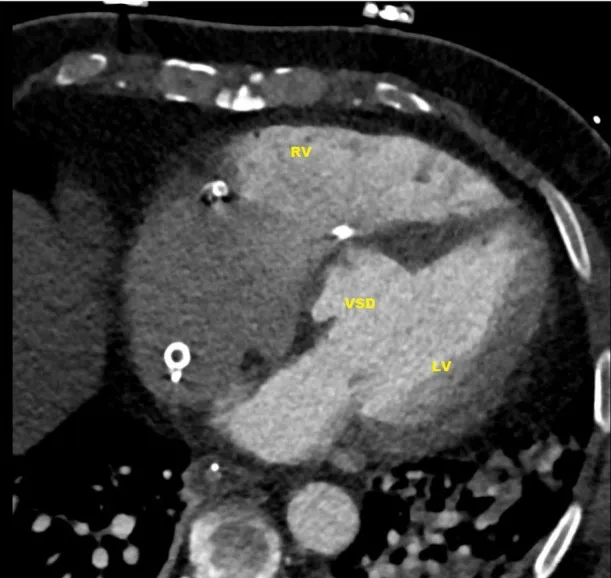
CT-scan: ventricular septal defect (VSD) directly under the valvular plane, volume-loaded left and right ventricle (LV, RV).
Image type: radiology (ct)